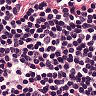
Metastatic tissue present: no